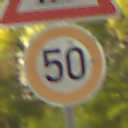
Verkehrszeichen: Geschwindigkeit50
Zusatzzeichen oben: UnzureichendesLichtraumprofil
Umgebung: Outdoor, RoadRail
Tageszeit: SunriseSunset
Wetter: Clear
Licht: Natural
Jahreszeit: NotSpecified
Kontrast: LowContrast